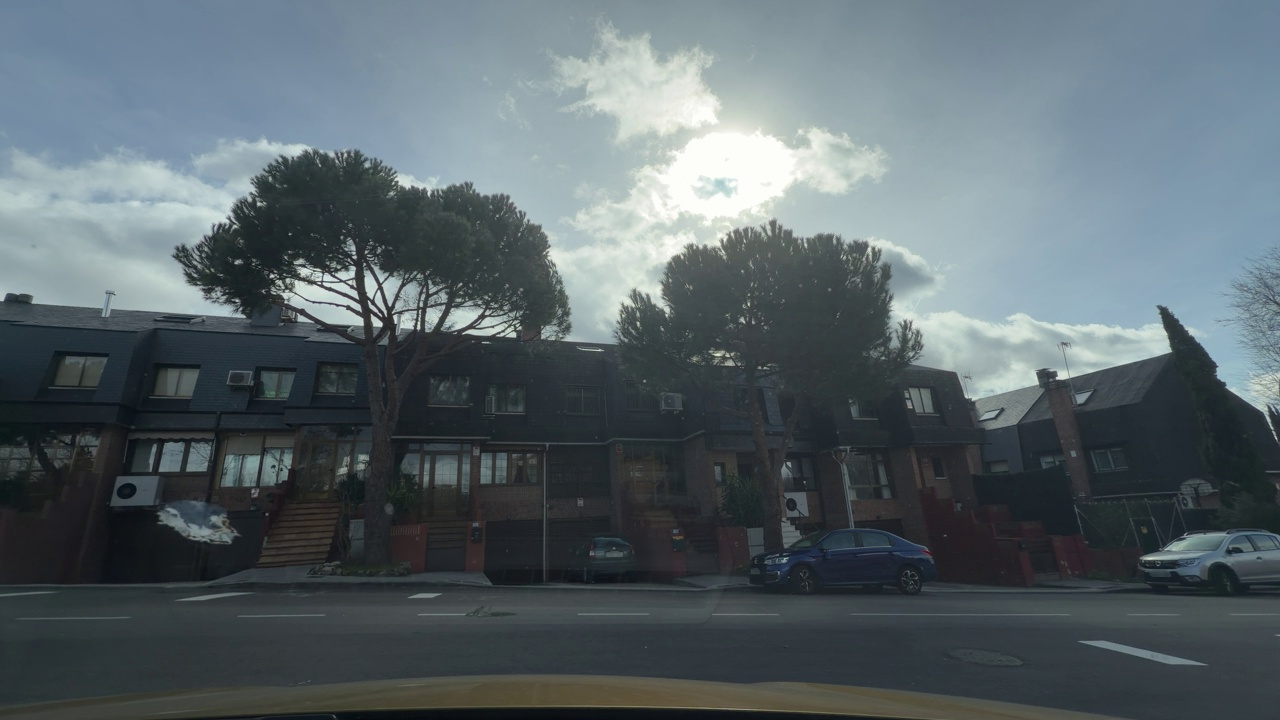
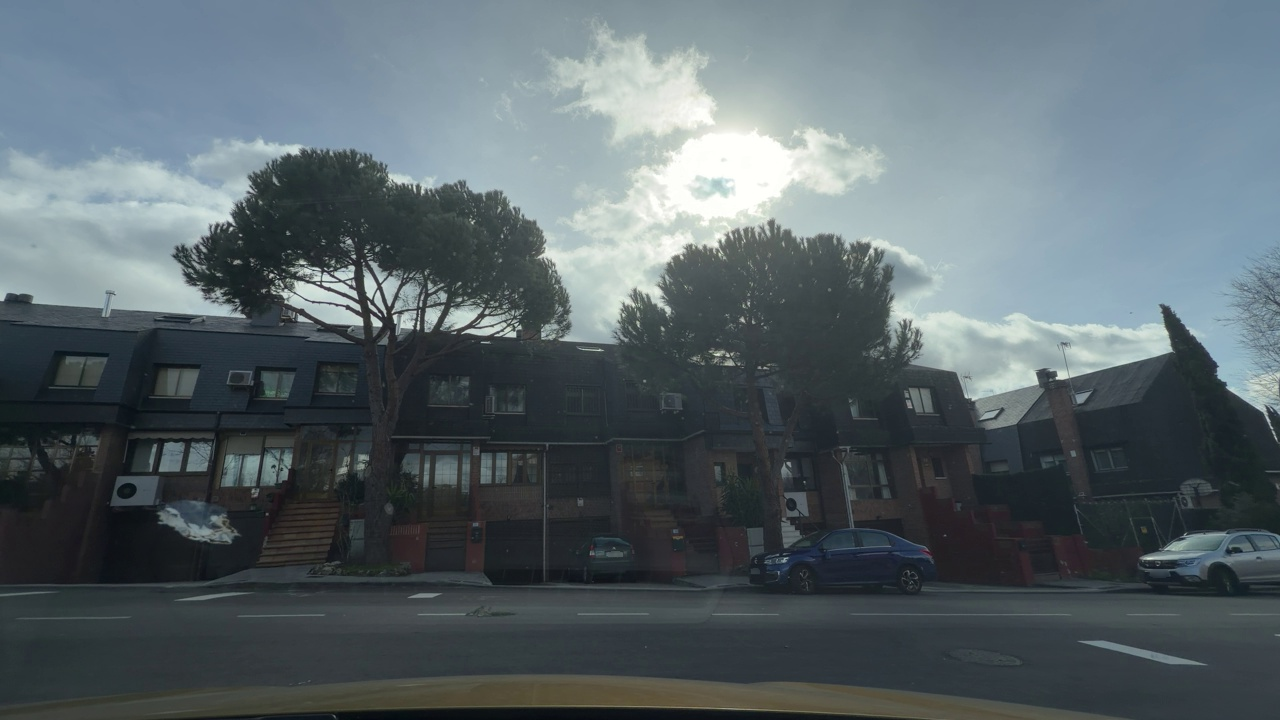
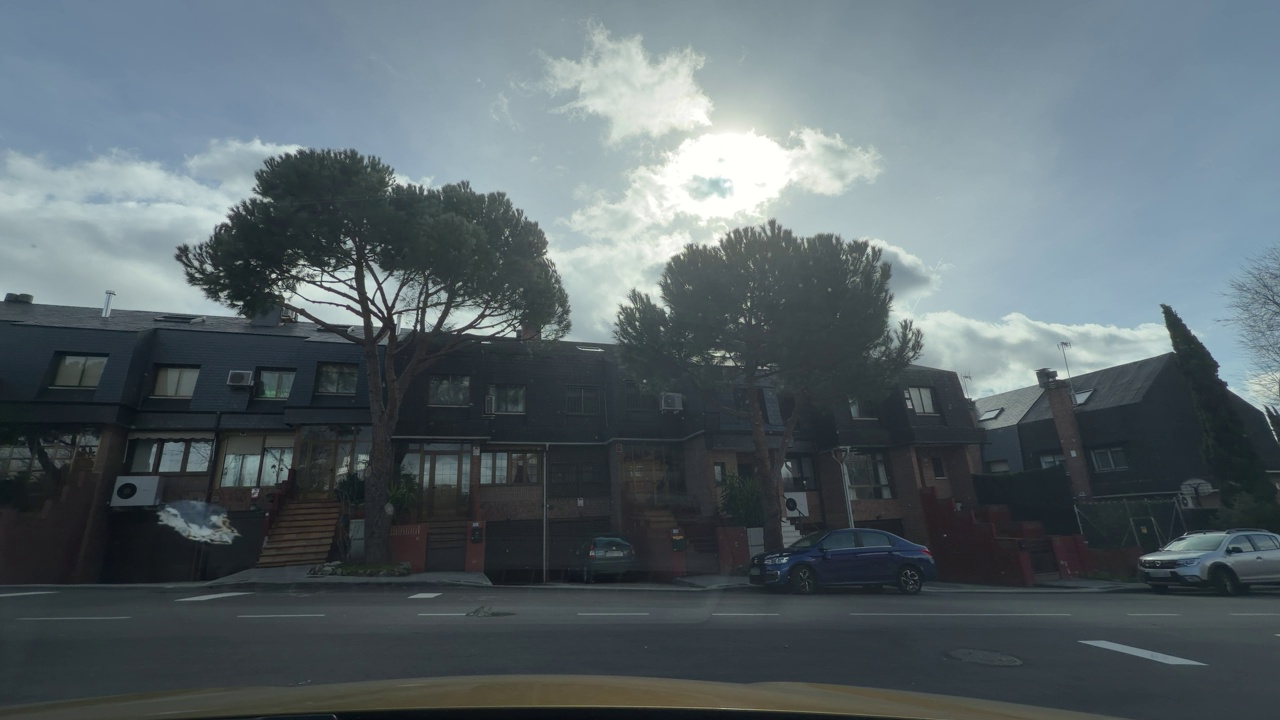
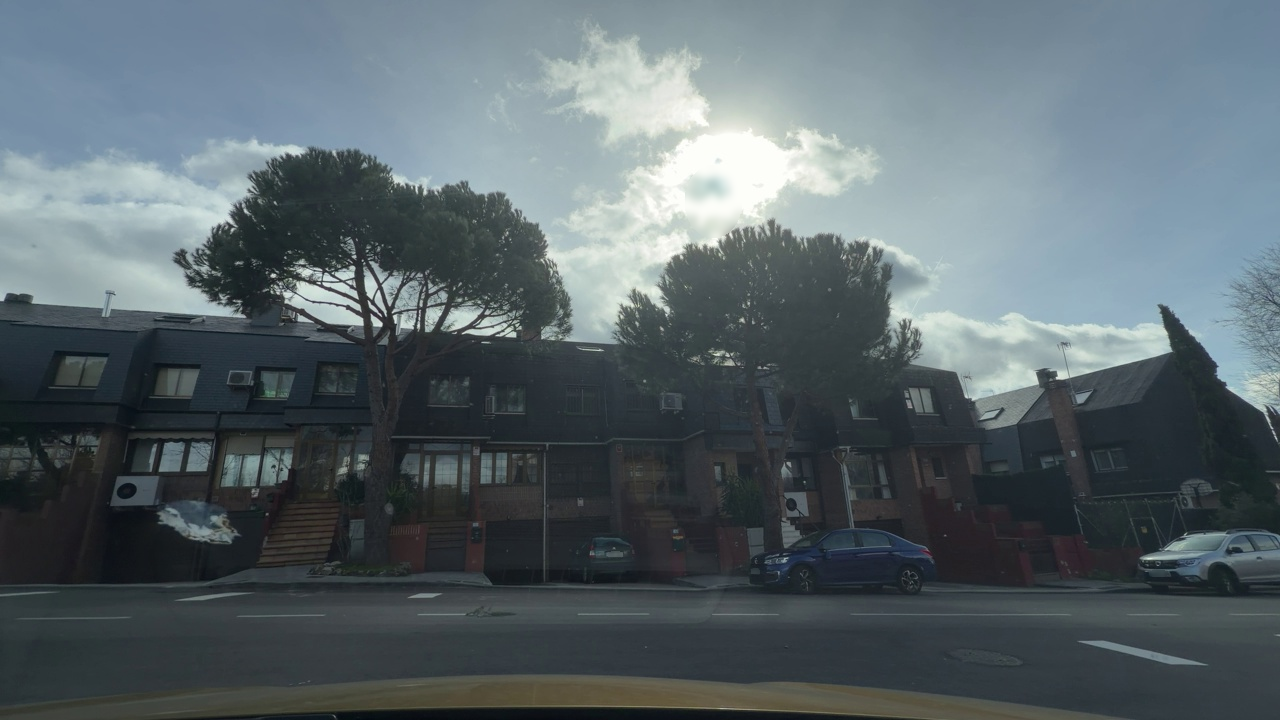
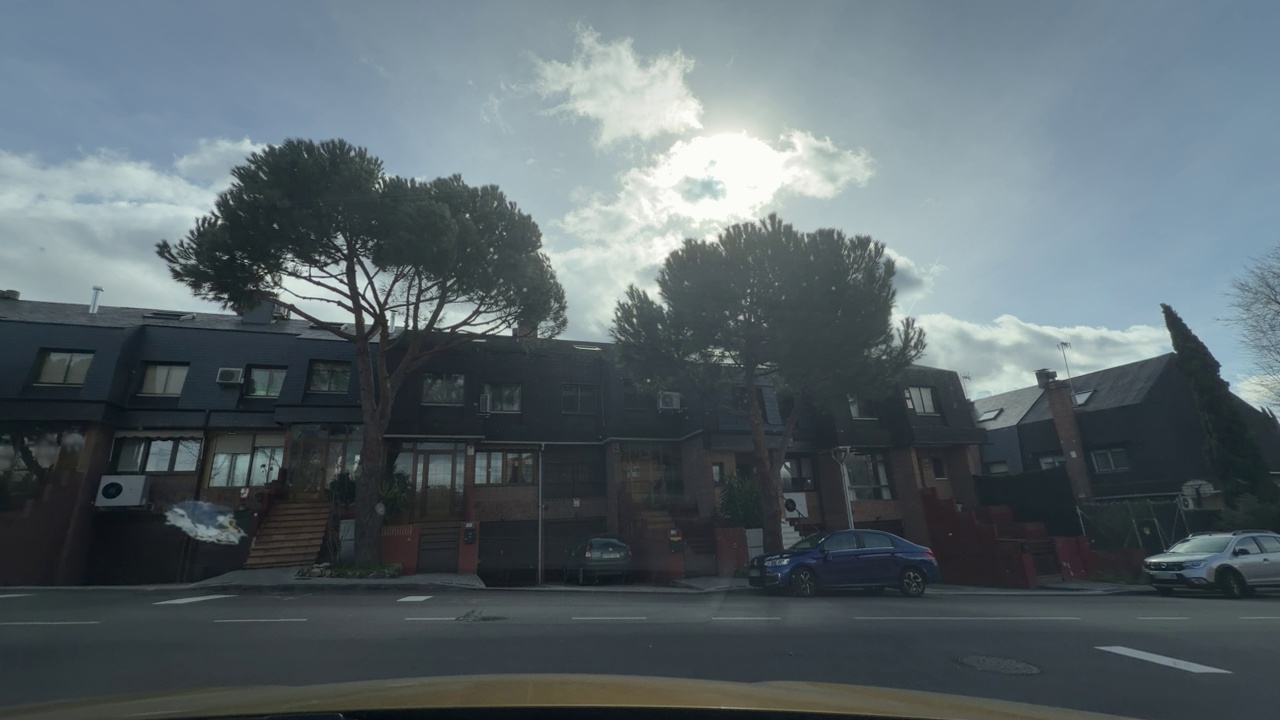
Situation: Merging lane
Question: Is the ego vehicle currently traveling within an acceleration or merge lane?
Answer: No
Reasoning: The ego vehicle is on a regular urban travel lane, not within a dedicated acceleration or merge lane, the scene only shows another vehicle starting to merge from a stop, without a marked acceleration lane.

Situation: Merging lane
Question: Is there an adjacent acceleration lane merging into the ego lane?
Answer: No
Reasoning: There is no separate acceleration lane tapering into the ego lane, it’s just a vehicle starting from a stop and merging directly into traffic on an urban road, not a dedicated merge lane.